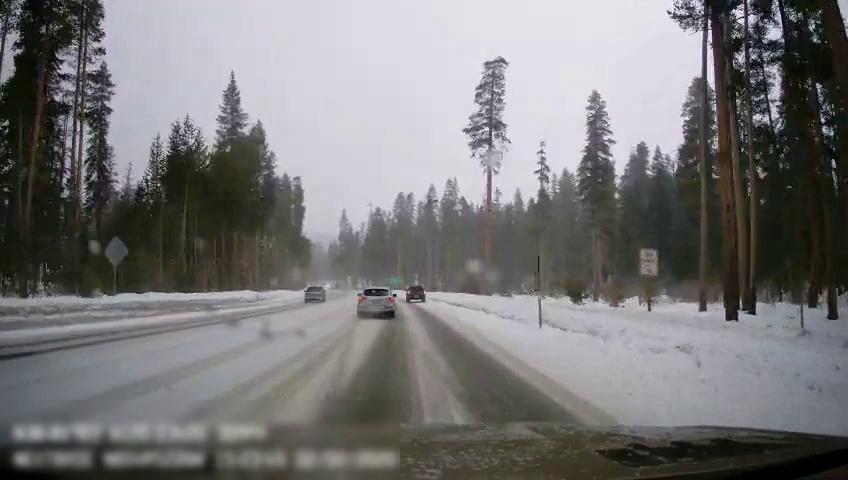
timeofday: Day
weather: Snowy
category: Drivable Space
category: Vehicles | SUV
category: Vehicles | Truck
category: Vehicles | Truck
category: Traffic | Signs
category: Traffic | Signs